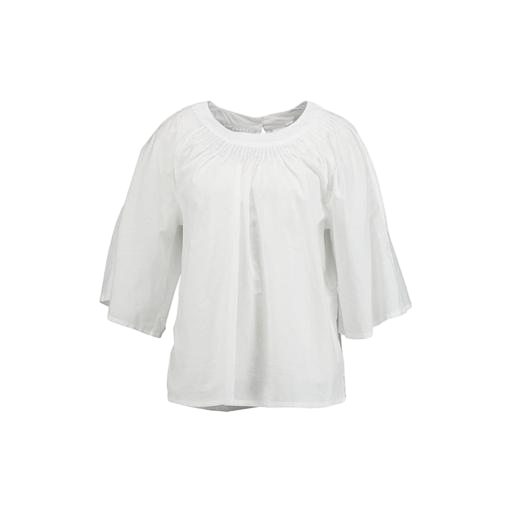
white three-quarter-sleeve top only macy, white bell-sleeve top, white plus size bell-sleeve peasant top only macy, white background